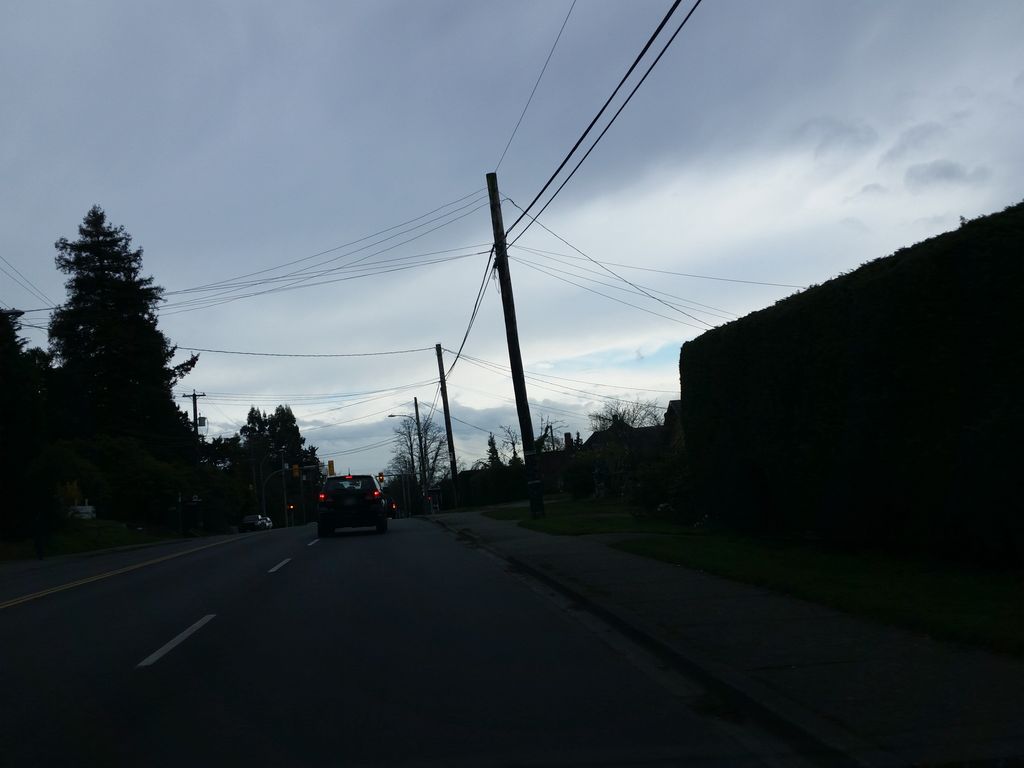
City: victoria